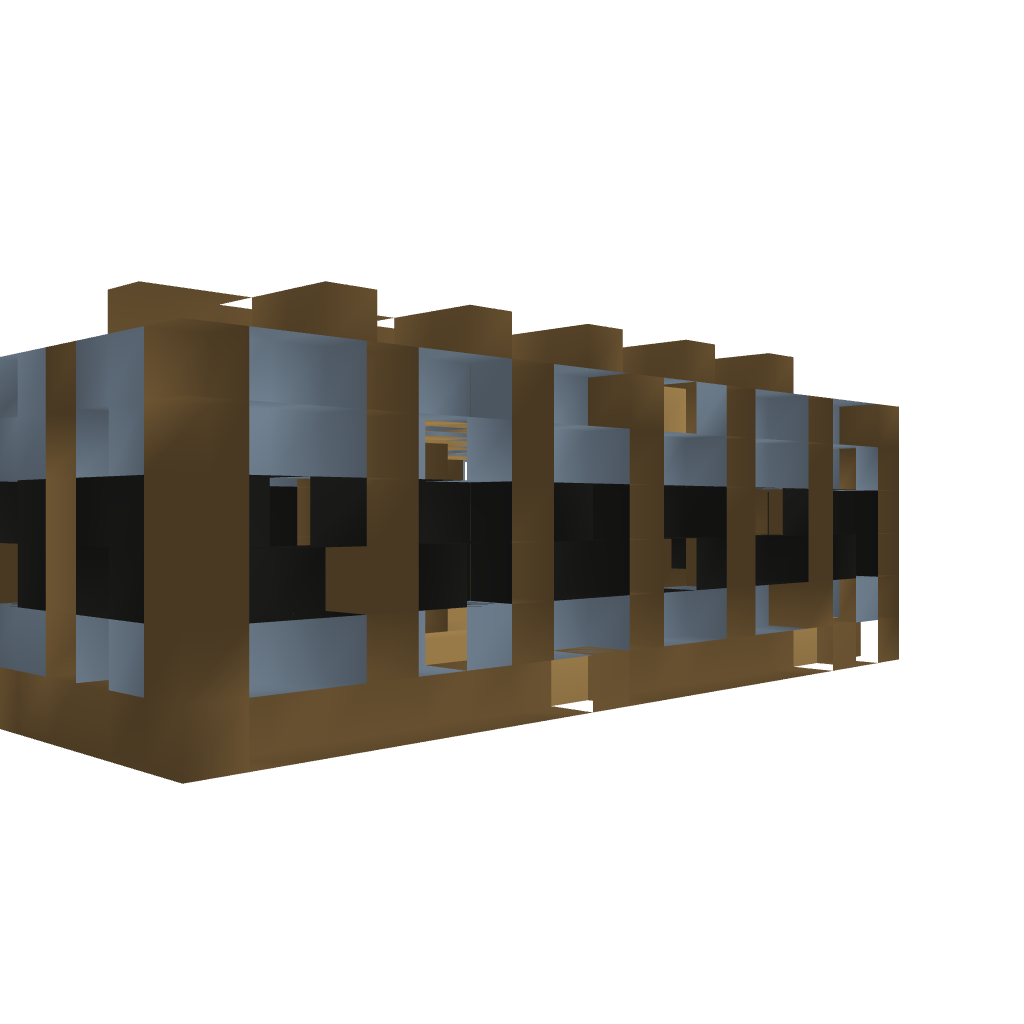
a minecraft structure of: House